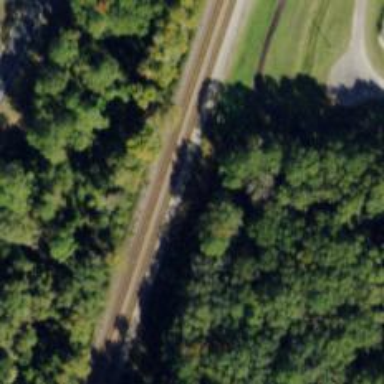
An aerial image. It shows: Railway track.